Fundus camera: zeiss
Shooting center: fovea
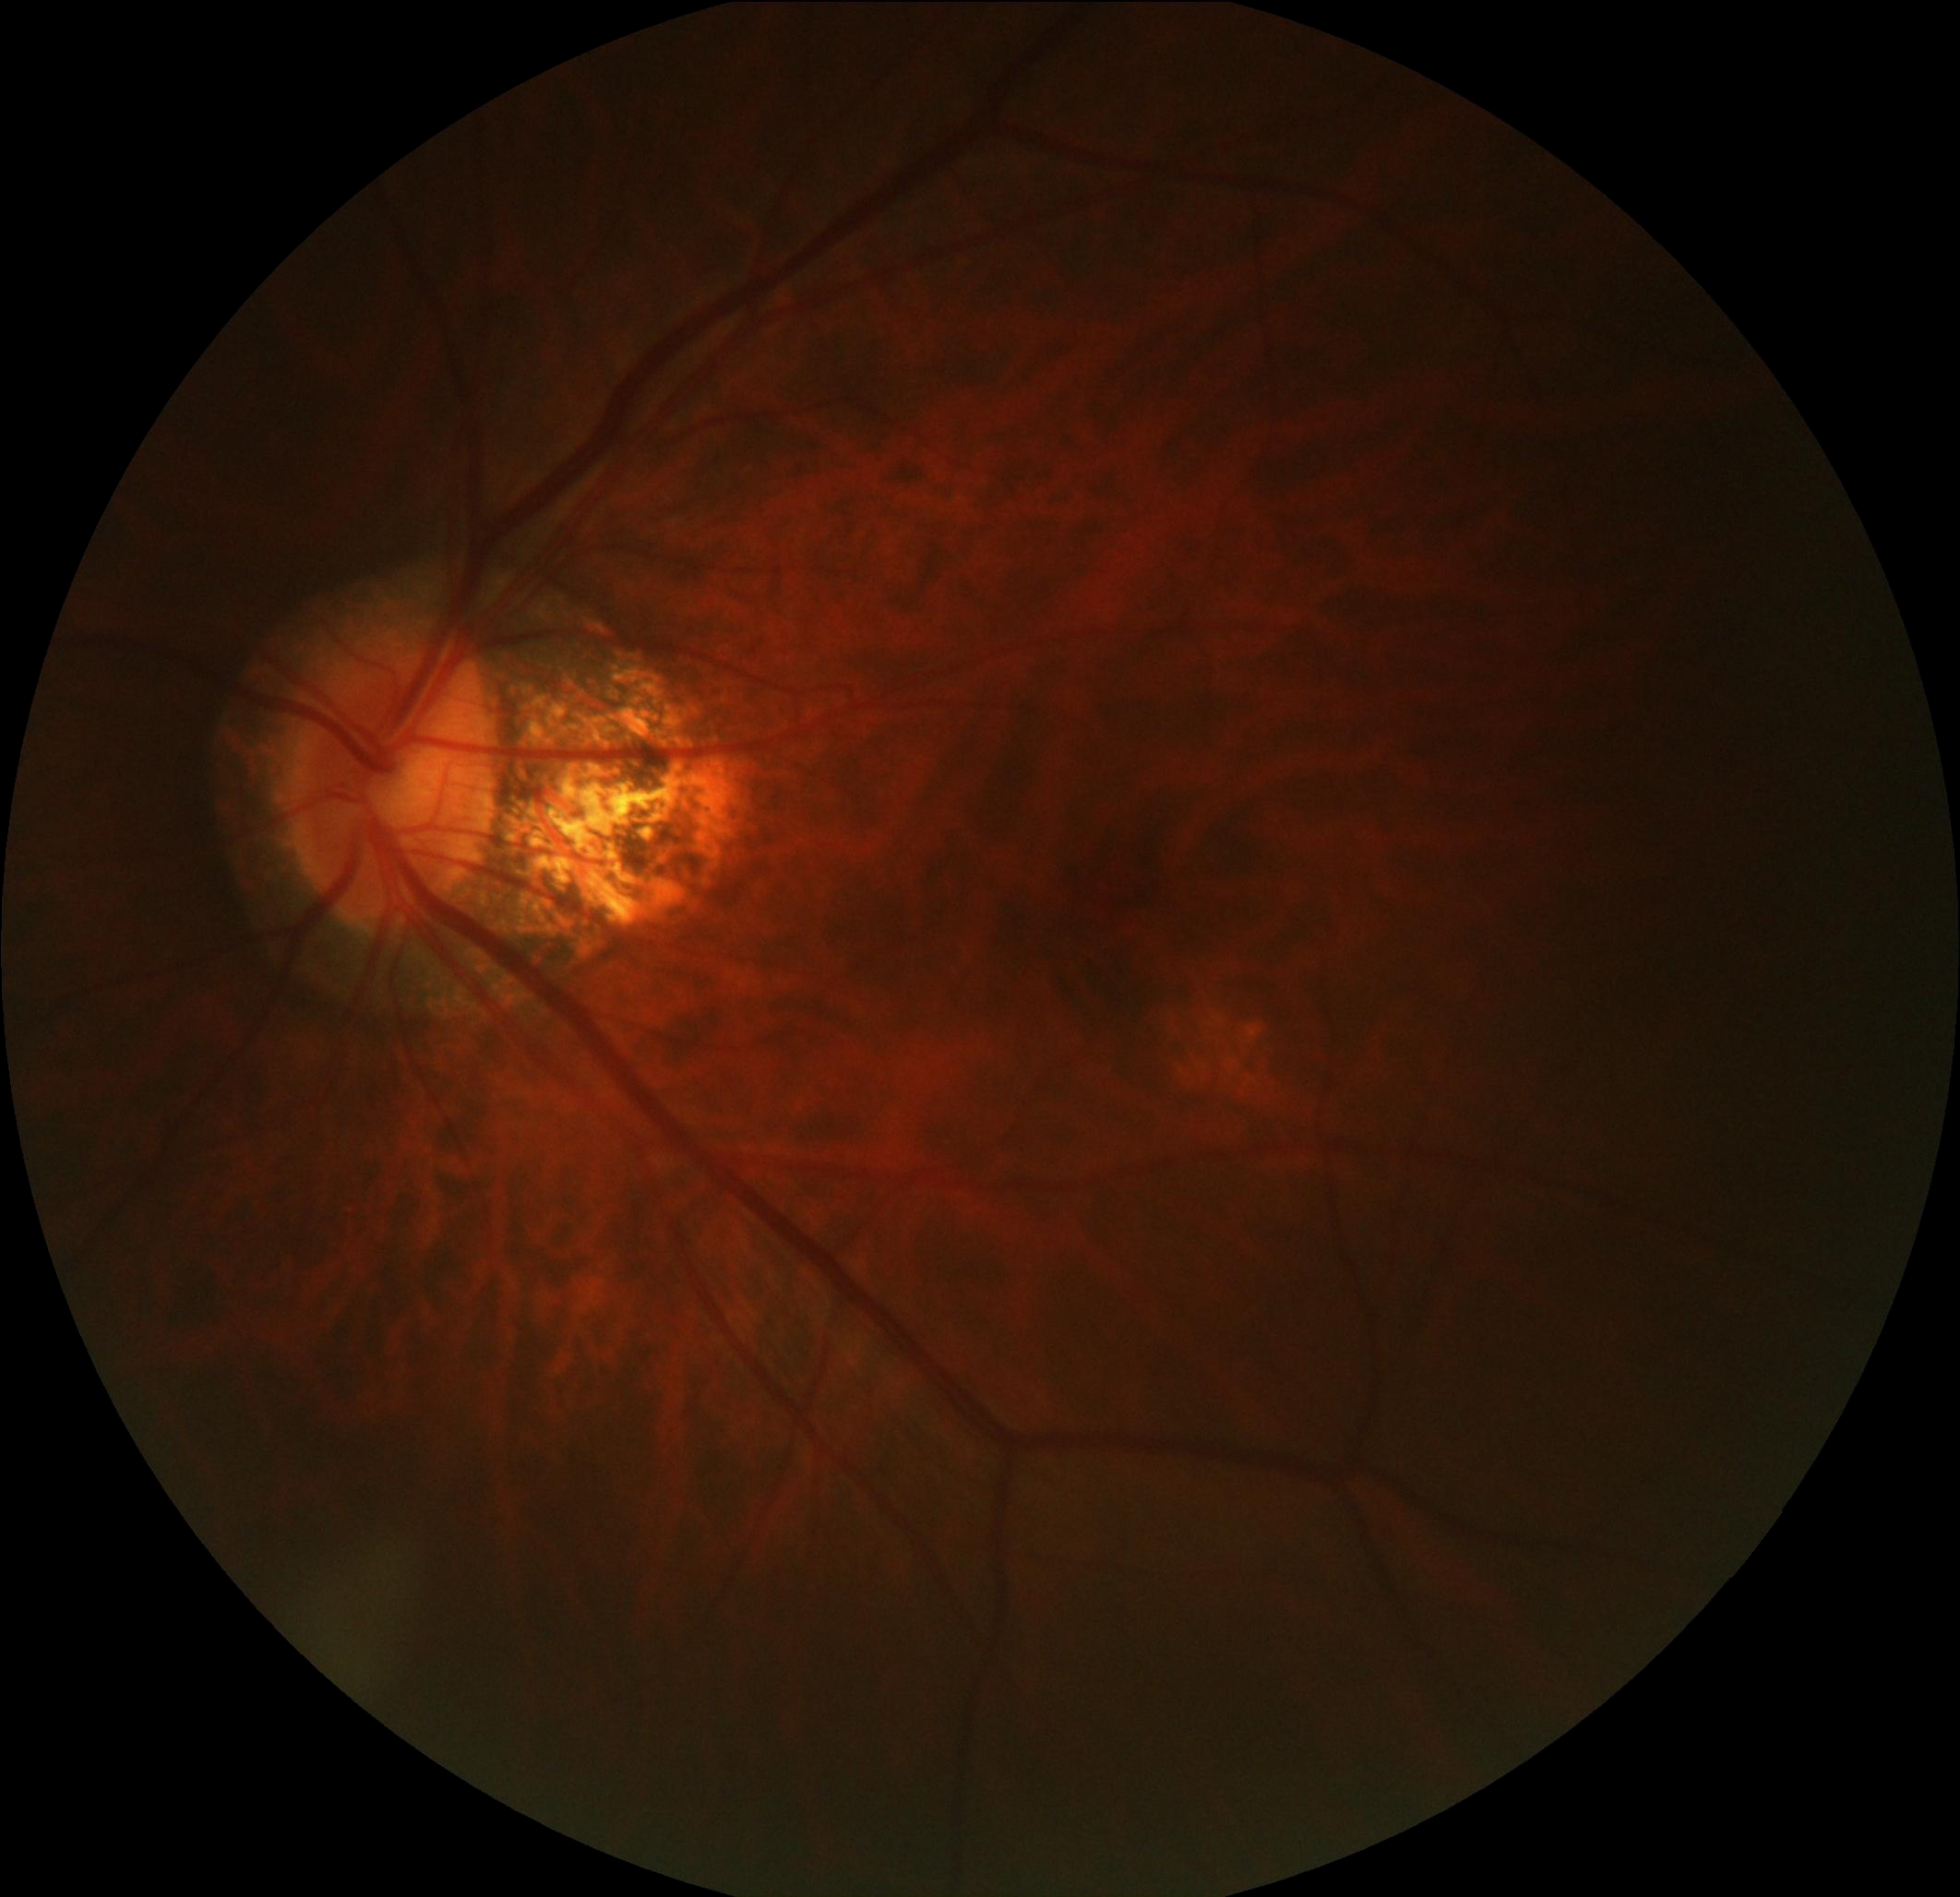
Pathologic myopia: yes
Patchy retinal atrophy: present
Retinal detachment: absent